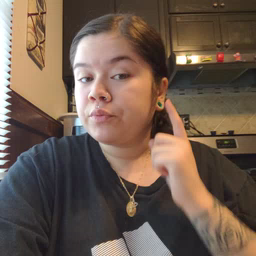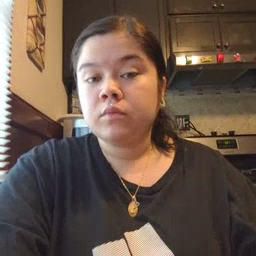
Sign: look